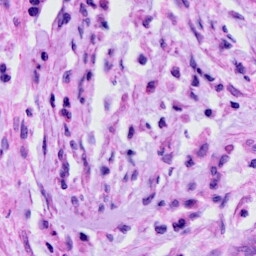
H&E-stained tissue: Cervix